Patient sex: M
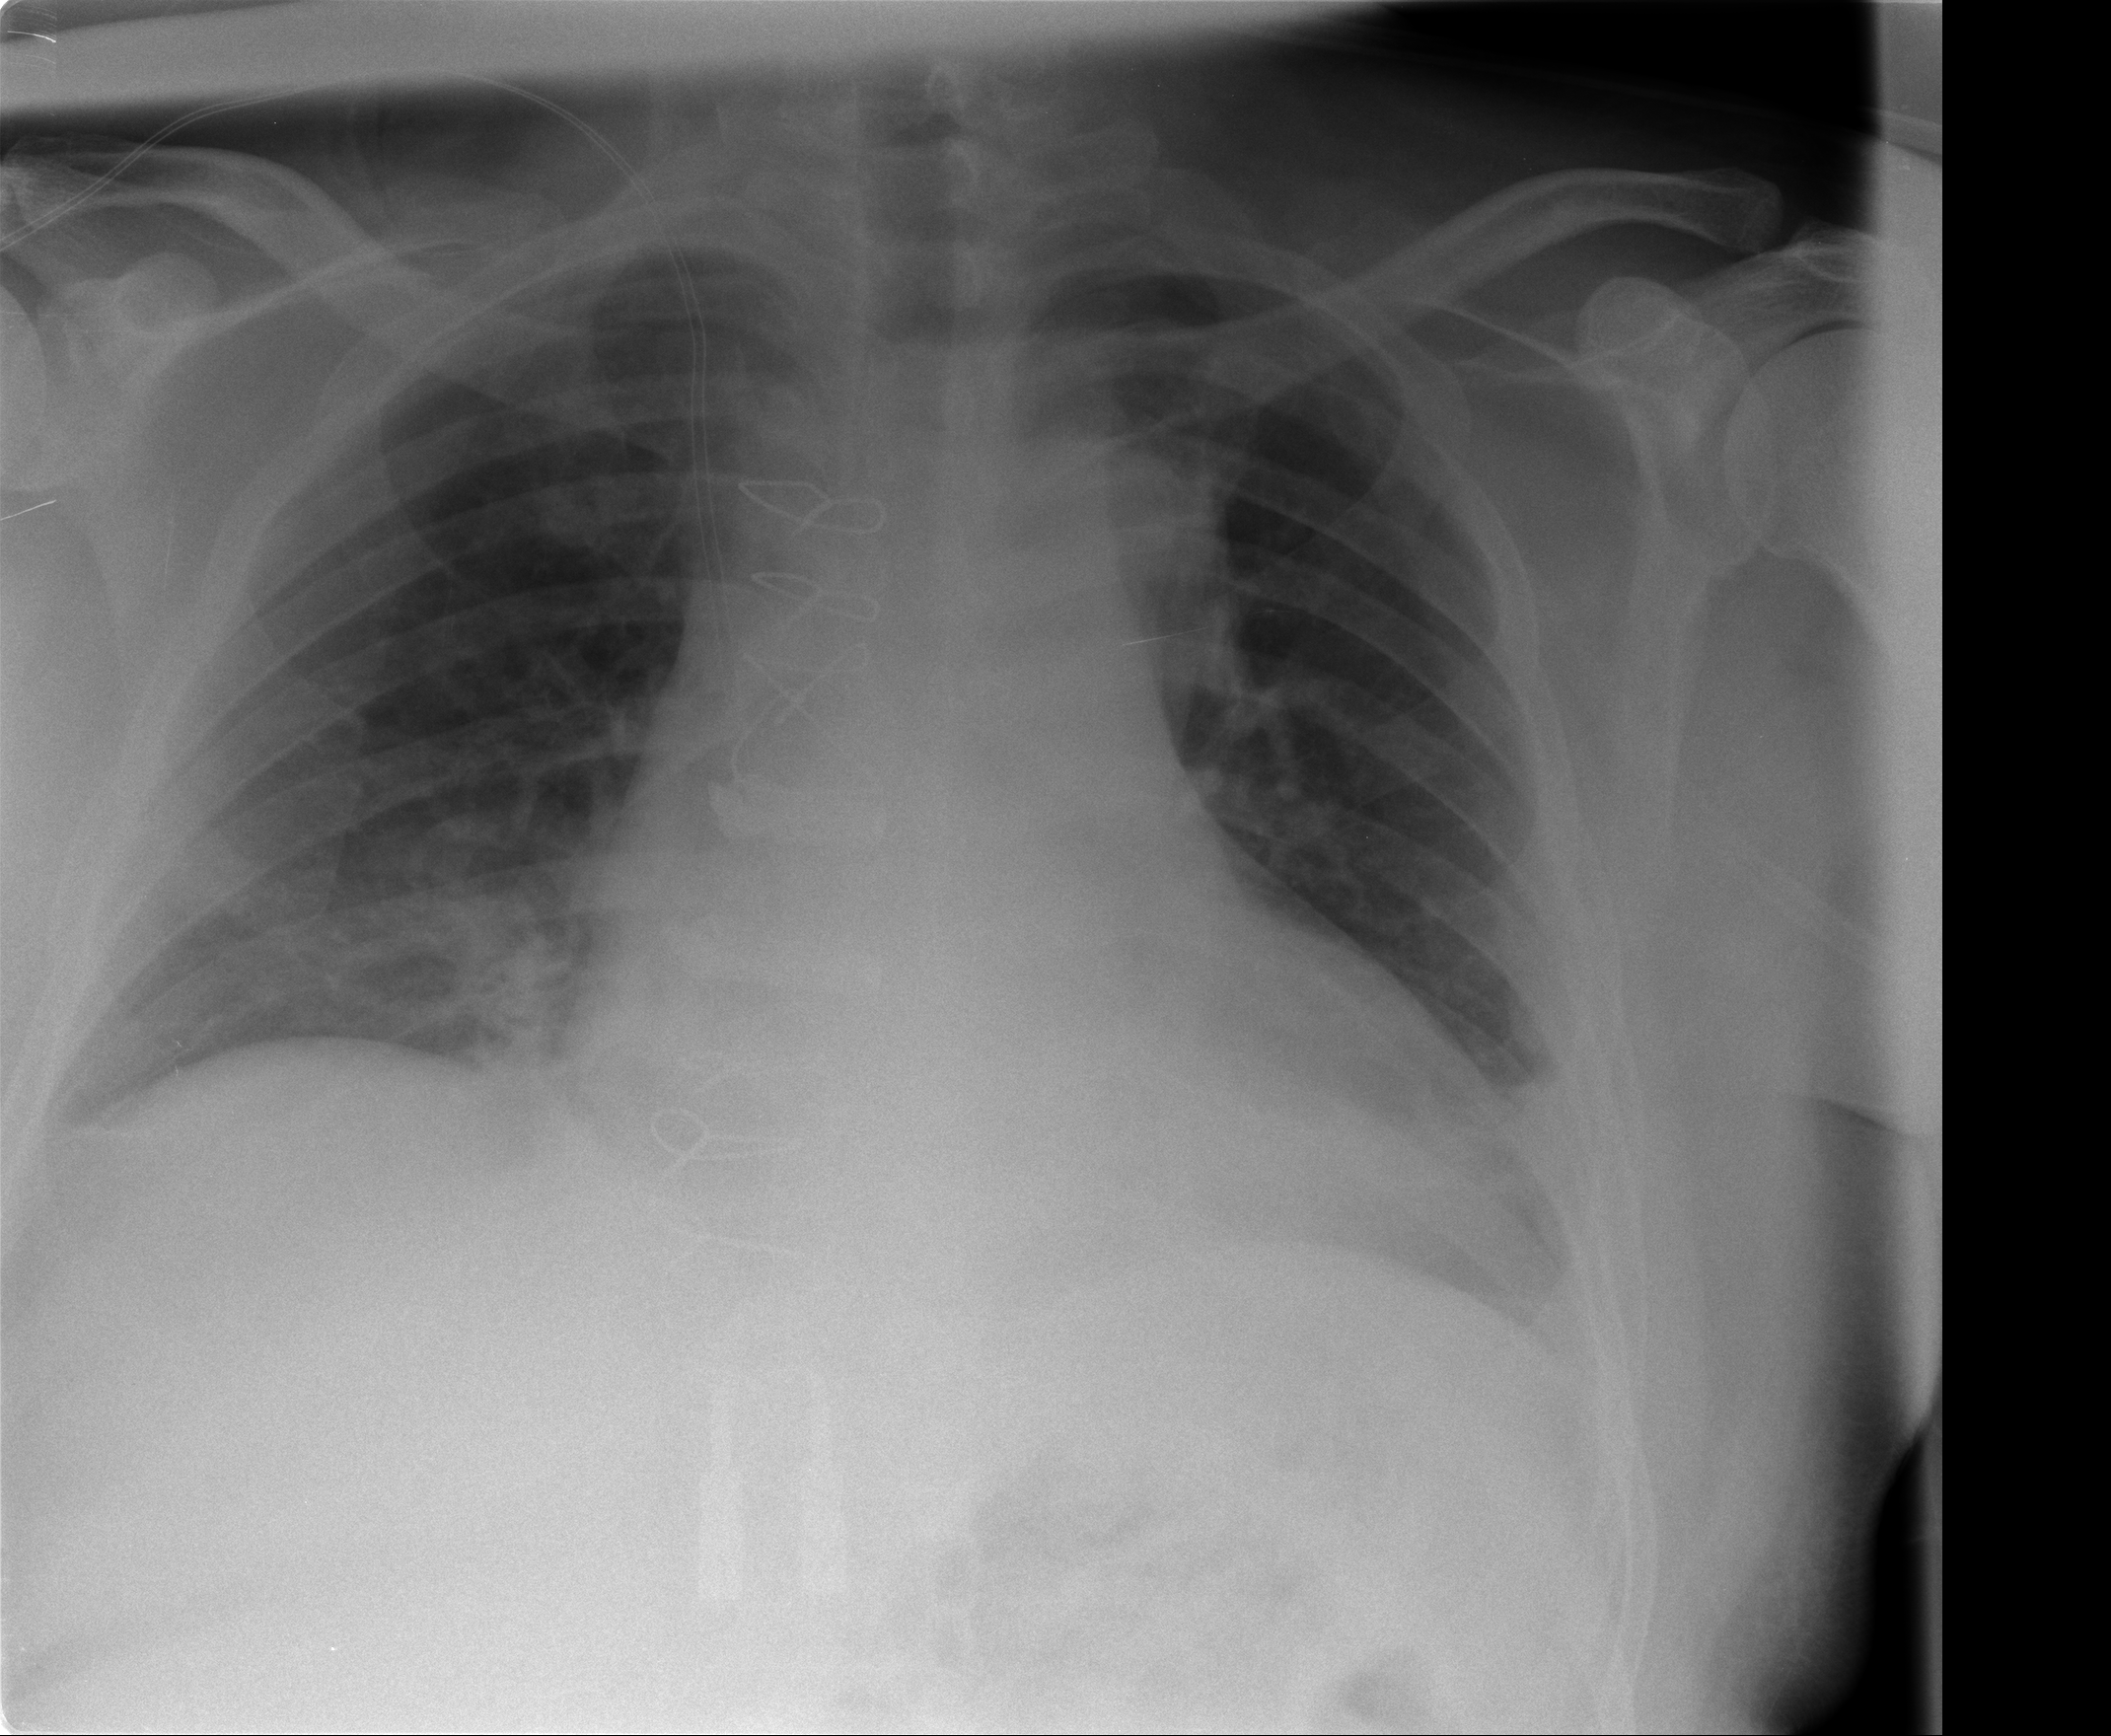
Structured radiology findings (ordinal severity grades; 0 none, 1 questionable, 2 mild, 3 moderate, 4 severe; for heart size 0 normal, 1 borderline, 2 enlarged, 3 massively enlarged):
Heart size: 2
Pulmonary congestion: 2
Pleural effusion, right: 0
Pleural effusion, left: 1
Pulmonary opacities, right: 0
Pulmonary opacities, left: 0
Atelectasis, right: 2
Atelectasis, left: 2